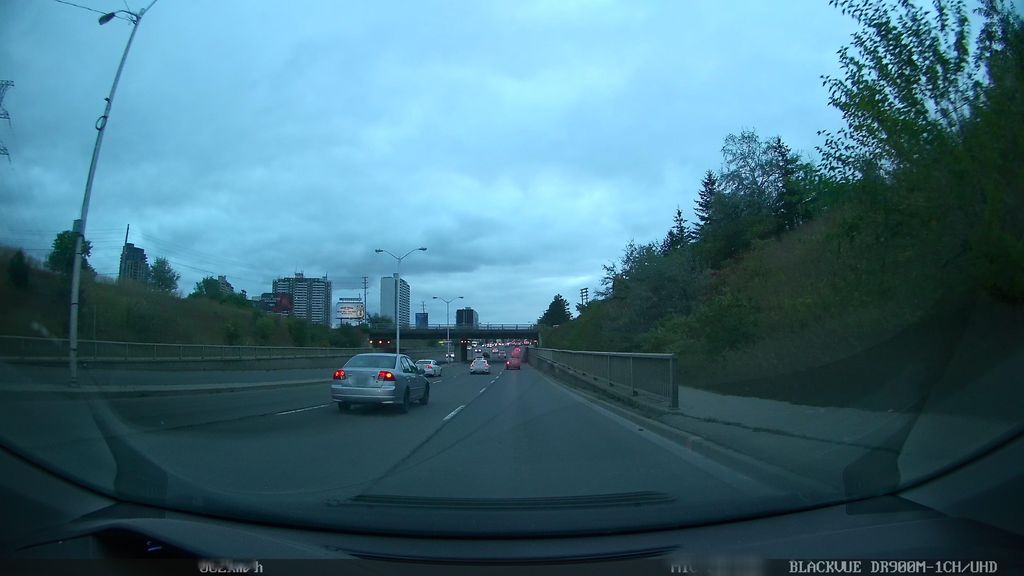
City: toronto